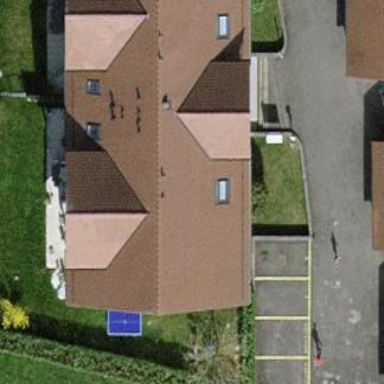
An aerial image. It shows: Gabled roof adorns the apartments building.